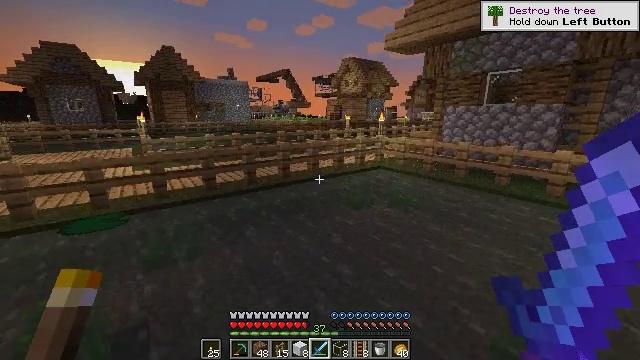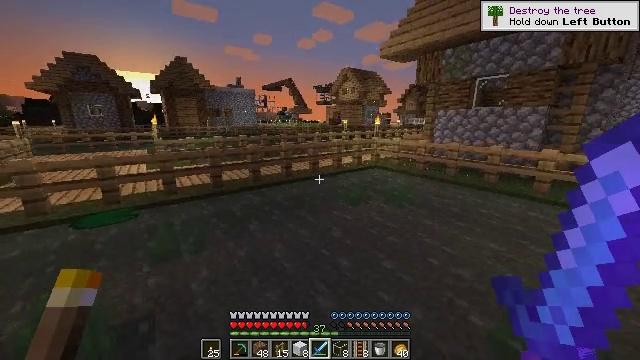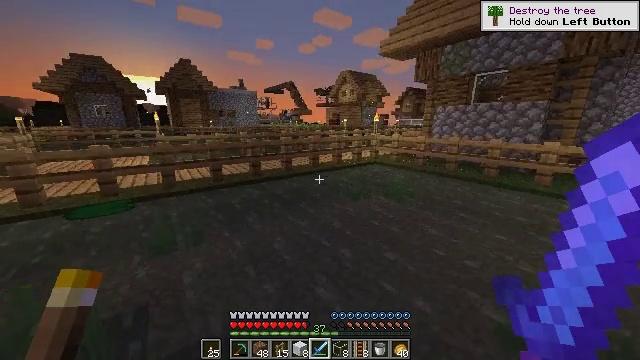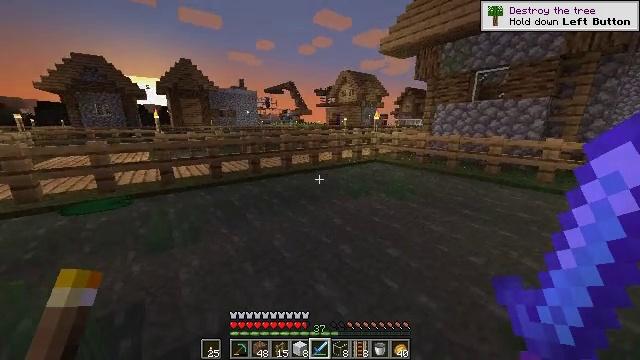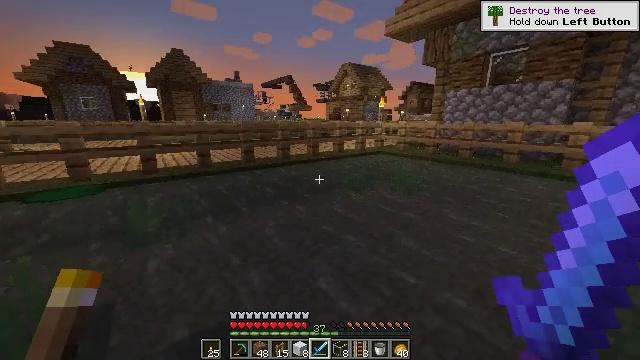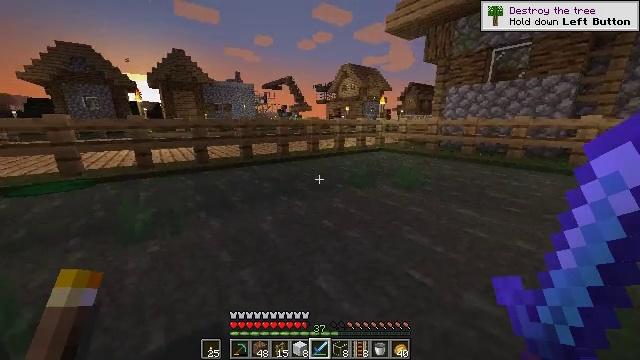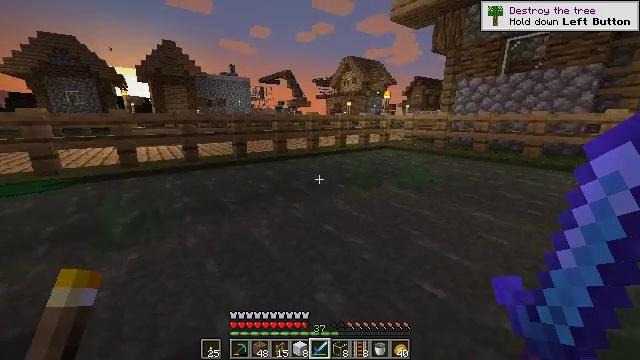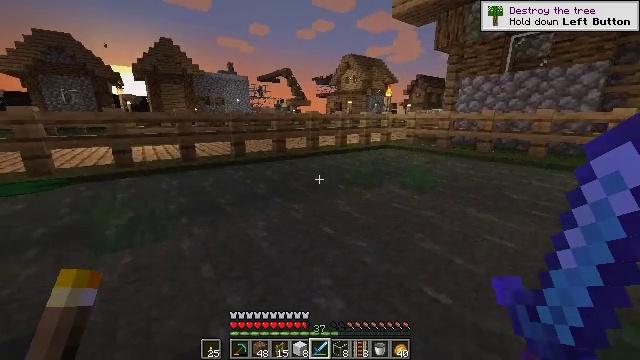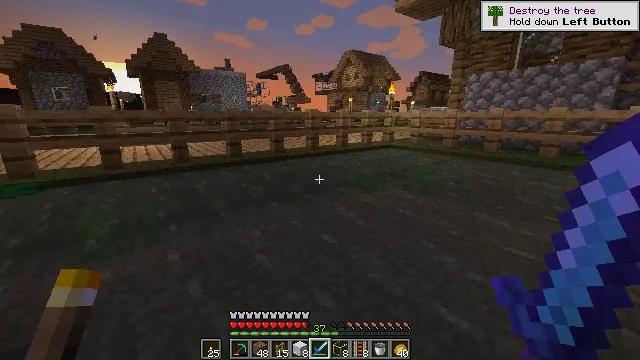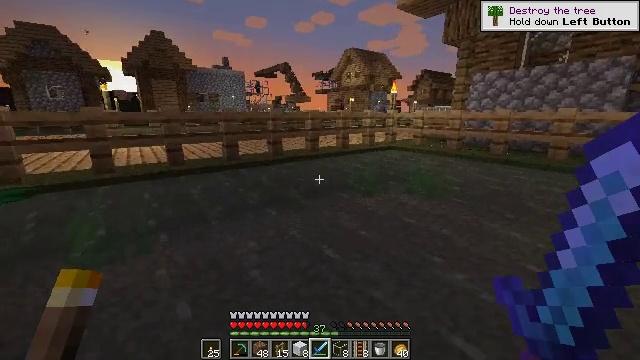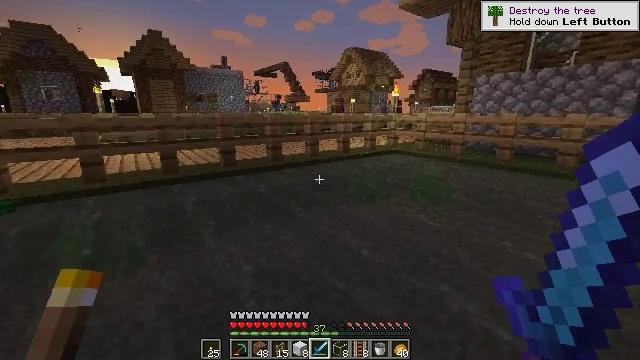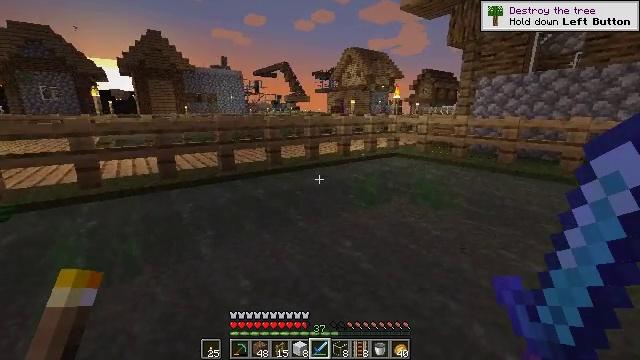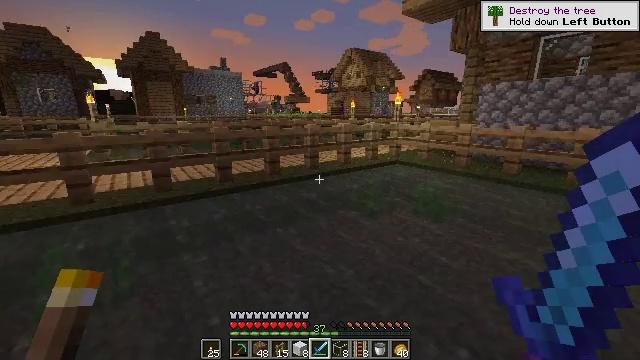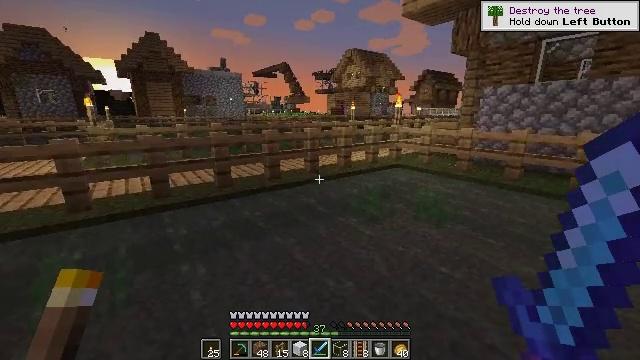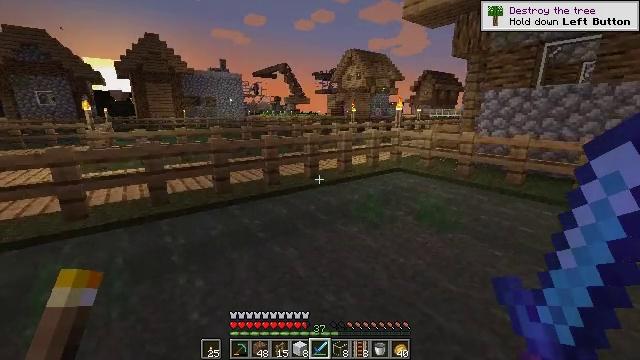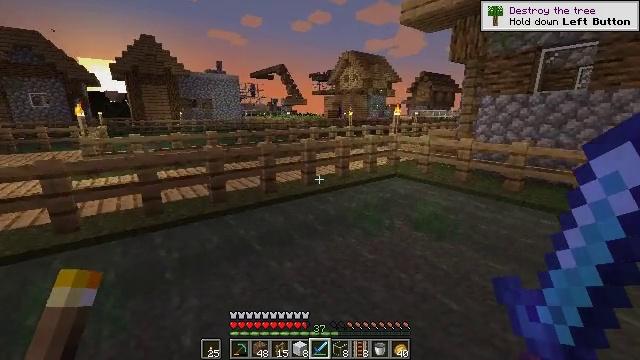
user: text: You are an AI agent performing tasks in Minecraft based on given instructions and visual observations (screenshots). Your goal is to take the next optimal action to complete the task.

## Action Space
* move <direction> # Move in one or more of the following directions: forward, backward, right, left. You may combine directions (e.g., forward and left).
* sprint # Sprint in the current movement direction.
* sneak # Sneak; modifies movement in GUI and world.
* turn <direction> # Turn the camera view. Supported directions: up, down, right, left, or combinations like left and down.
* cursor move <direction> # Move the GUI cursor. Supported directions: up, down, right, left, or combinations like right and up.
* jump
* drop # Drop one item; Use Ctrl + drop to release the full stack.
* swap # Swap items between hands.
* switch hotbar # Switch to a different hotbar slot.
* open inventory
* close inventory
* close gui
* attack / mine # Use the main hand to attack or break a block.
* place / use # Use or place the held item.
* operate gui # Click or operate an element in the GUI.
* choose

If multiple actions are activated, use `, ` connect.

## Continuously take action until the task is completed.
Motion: motion action
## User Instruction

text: Gather the oak fence pieces.
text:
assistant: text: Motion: move forward, sprint, jump
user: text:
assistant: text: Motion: move forward, sprint, jump
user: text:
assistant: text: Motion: move forward, sprint, jump
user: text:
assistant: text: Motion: move forward, jump
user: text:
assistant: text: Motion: move forward, sprint, jump
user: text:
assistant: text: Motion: move forward, sprint, jump
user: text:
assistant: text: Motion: move forward, sprint, jump
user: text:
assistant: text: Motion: move forward, sprint, jump
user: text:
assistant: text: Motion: move forward, sprint, jump
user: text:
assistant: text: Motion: move forward, jump
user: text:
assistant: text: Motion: move forward, jump
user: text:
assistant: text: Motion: move forward, jump
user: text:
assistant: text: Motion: move forward, sprint, jump
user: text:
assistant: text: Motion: move forward, sprint, jump
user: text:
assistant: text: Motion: move forward, sprint, jump
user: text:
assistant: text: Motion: move forward, sprint, turn right, jump
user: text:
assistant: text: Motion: move forward, turn right, jump
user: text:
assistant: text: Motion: move forward, turn right and up, jump
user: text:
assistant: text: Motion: move forward, turn right and up, jump
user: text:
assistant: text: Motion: move forward, turn right, jump
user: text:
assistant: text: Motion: move forward, turn right, jump
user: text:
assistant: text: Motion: move forward, turn right and down, jump
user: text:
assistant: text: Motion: move forward, sprint, turn right, jump
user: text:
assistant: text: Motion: move forward, sprint, jump
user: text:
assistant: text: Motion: move forward, sprint, jump
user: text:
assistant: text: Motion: move forward, sprint, jump
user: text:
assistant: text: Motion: move forward, sprint, jump
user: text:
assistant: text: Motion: move forward, jump
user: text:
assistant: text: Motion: move forward, jump
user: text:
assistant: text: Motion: move forward, jump